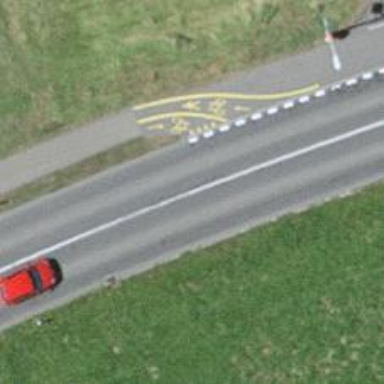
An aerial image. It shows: Secondary road with track for cycling on the left side.